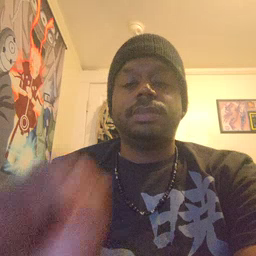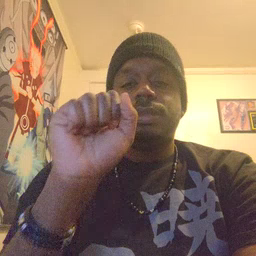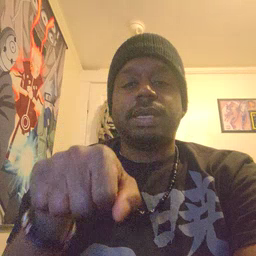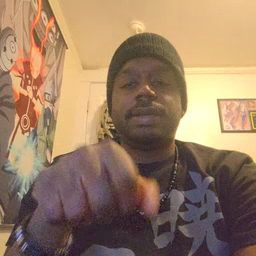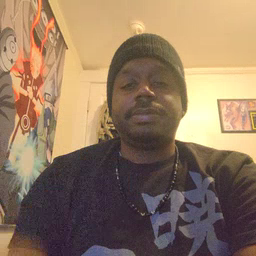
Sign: can